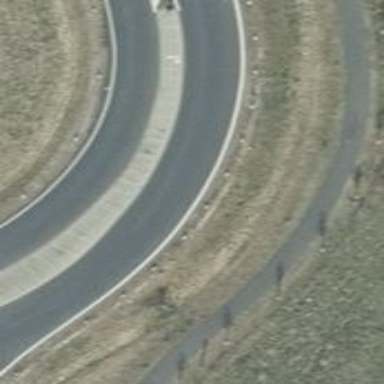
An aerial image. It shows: Secondary road with asphalt surface.